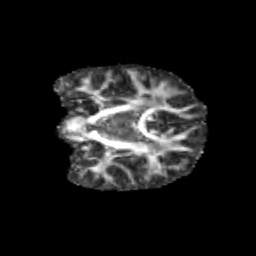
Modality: FA
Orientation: coronal
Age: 9
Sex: male
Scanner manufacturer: siemens
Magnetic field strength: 3 T
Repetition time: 3.8 s
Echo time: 0.07 s